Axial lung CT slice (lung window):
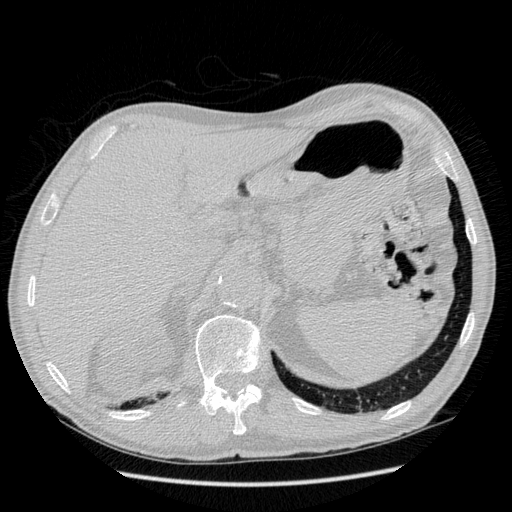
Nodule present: no